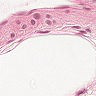
Metastatic tissue present: no